Question: Hey I have a ladder ranking with this data:

Ignore the wins, loses, lvl.
The problem is, on the team table I have a column for the ranking, the ranking I'm using on the table on the image is just a i variable that starts in 0 and increments 1 when finishes the while cyclo.
How do I update the ranking column with the real ranking ordered by Points?
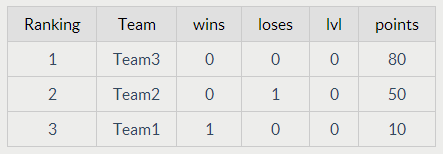
Answer: You can do this with an 'update'/'join':
'''
update rankings r join
(select r.id, @rn := @rn + 1 as ranking
from rankings r cross join
(select @rn := 0) vars
order by points desc
) rp
on r.id = rp.id
set r.ranking = rp.ranking;
'''
The subquery uses variables to calculating the ranking.